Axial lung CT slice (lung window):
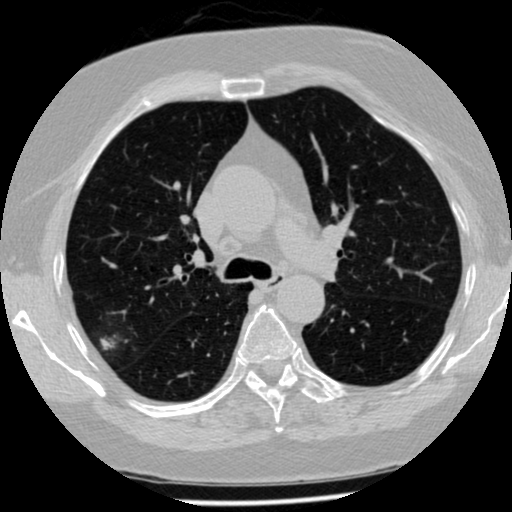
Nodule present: yes
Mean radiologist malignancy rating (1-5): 3.5